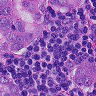
Metastatic tissue present: yes